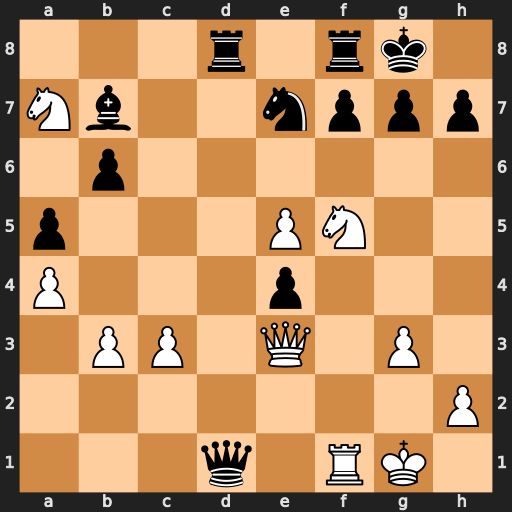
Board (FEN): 3r1rk1/Nb2nppp/1p6/p3PN2/P3p3/1PP1Q1P1/7P/3q1RK1
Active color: w
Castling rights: -
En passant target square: -
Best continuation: Nxe7+ Kh8 Rxd1